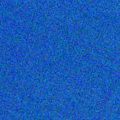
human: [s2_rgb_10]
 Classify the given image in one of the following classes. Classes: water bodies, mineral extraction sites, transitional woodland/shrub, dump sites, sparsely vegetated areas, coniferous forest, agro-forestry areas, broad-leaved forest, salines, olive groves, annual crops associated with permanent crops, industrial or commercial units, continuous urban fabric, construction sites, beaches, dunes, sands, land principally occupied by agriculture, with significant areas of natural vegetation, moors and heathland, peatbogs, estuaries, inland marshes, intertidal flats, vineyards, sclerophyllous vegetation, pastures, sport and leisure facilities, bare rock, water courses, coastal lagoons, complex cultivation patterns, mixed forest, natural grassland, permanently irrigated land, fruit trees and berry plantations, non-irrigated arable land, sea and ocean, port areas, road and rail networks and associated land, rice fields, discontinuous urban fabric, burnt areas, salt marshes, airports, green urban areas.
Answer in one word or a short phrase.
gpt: sea and ocean